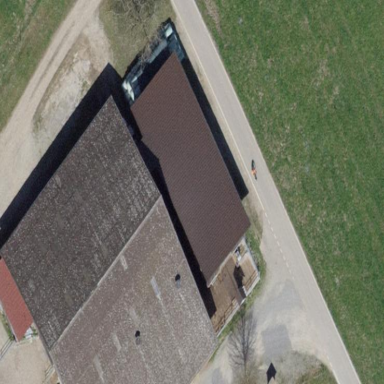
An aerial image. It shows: Building with flat roof.